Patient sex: F
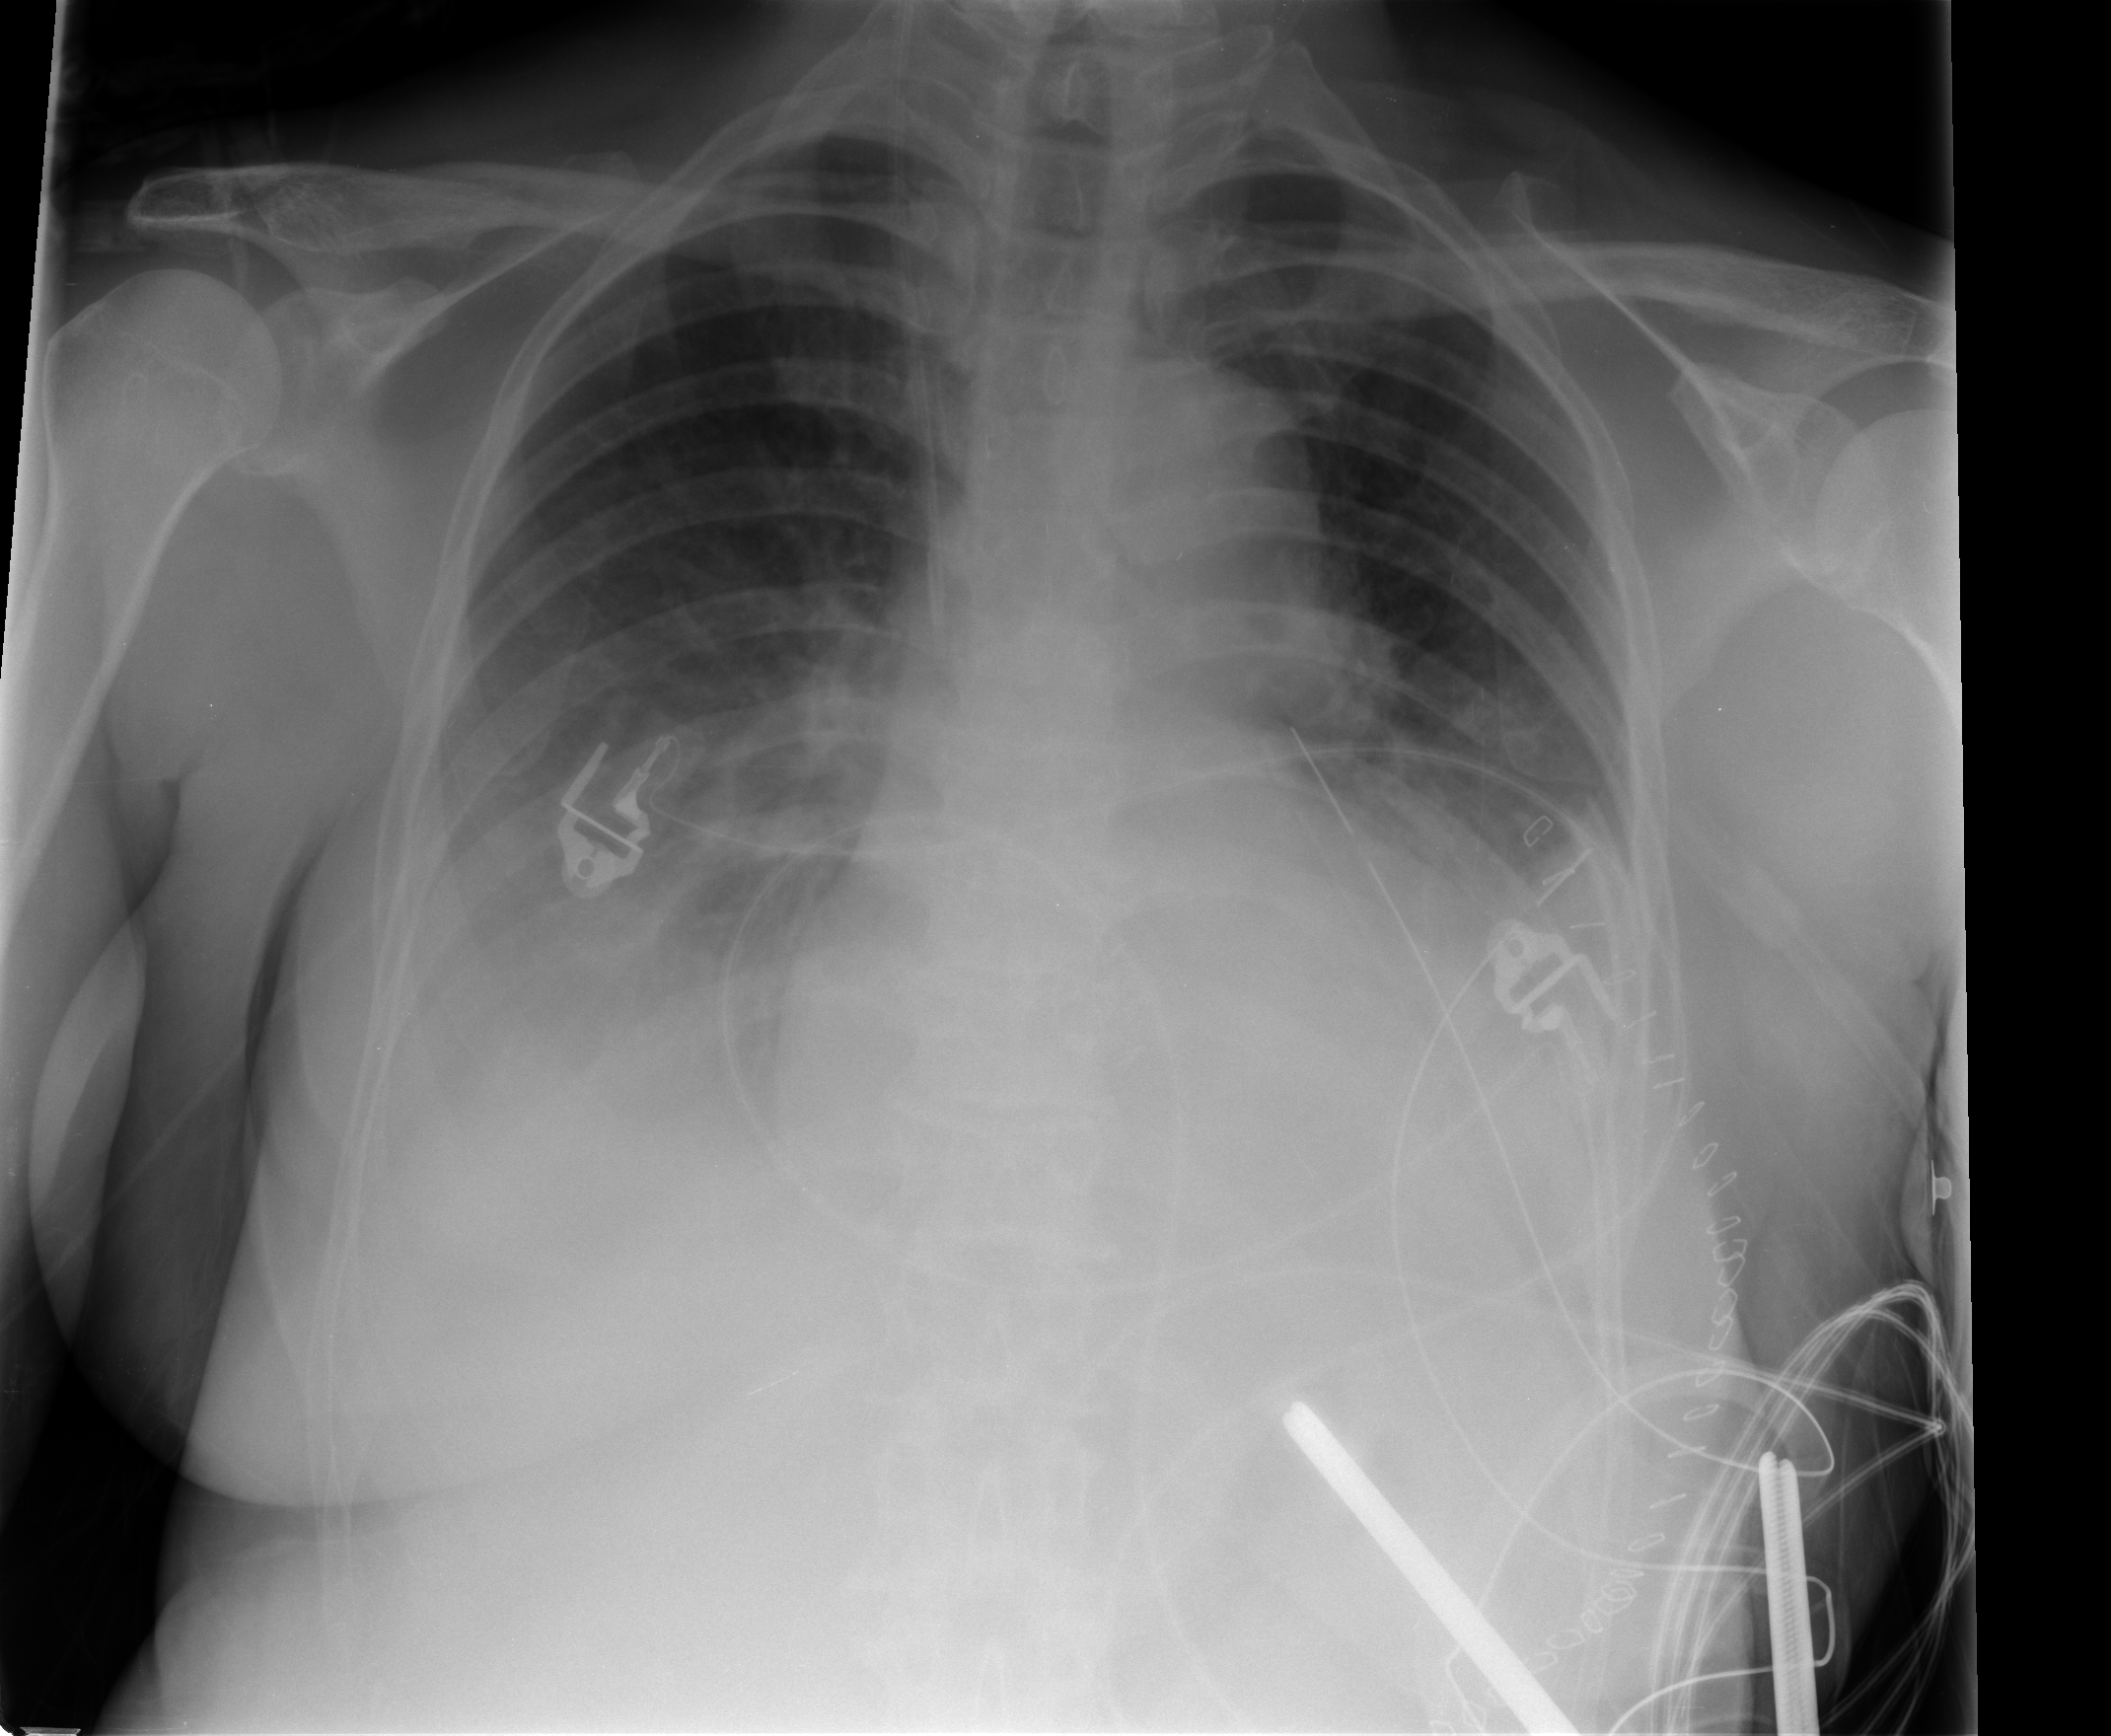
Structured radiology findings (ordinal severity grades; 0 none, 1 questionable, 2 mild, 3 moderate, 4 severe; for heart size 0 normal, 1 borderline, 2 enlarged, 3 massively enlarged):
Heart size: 2
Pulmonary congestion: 2
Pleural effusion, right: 3
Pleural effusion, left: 3
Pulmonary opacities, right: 0
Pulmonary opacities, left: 0
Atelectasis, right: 2
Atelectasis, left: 2